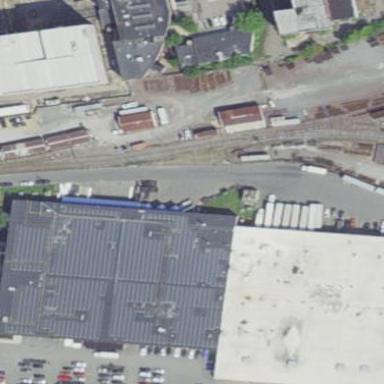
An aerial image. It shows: Warehouse.